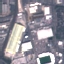
Land use / land cover class: Industrial